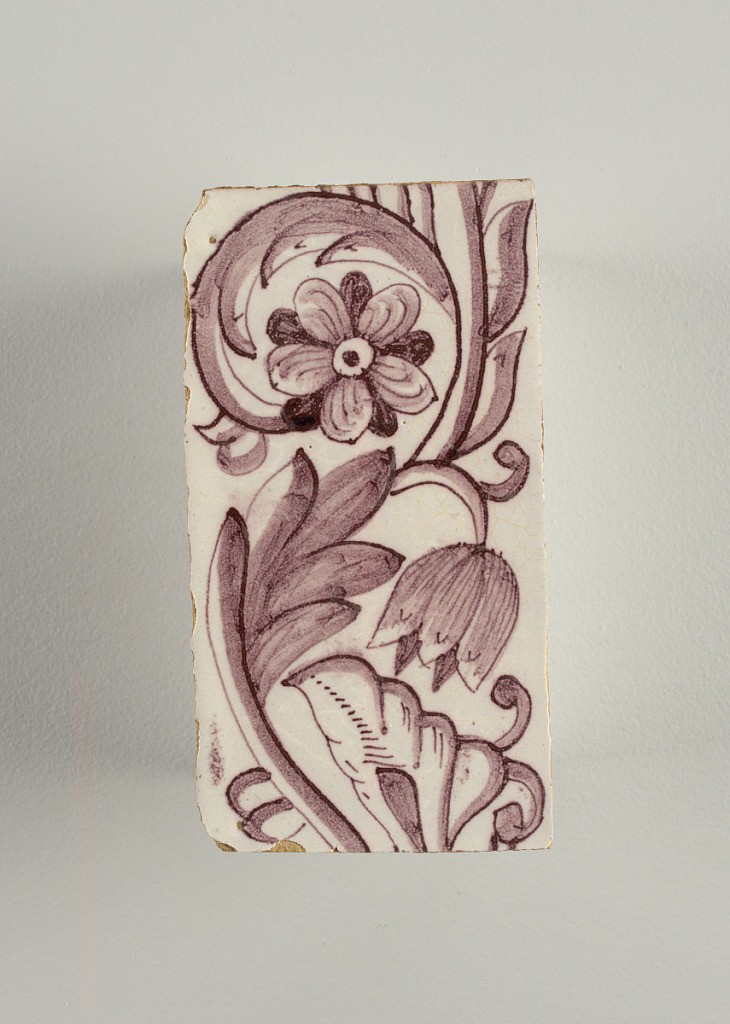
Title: Tile
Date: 18th century
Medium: Tin-enamelled earthenware
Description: Vertical rectangles. Each tile with identical pattern of two flowers and leaves on continuous scrolling stem. One flower faces the observer and the other is in profile. Manganese violet on white ground.